Aerial crown-view tile of a tropical tree (Barro Colorado Island, Panama), acquired 20240611:
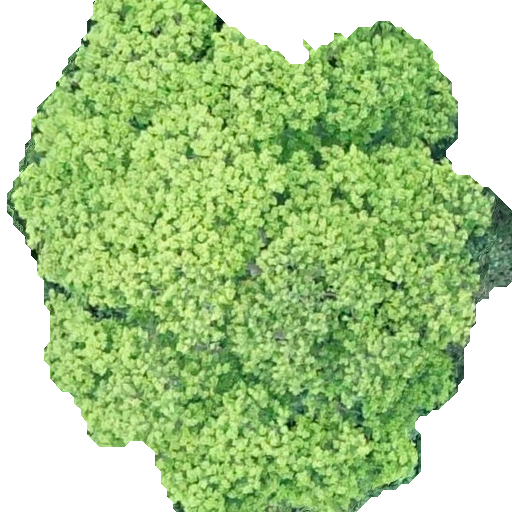
Species: Astronium graveolens
GBIF accepted scientific name: Astronium graveolens
Crown area: 305.716 m²